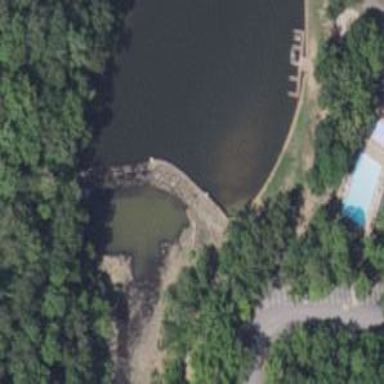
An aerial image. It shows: Dam along waterway.